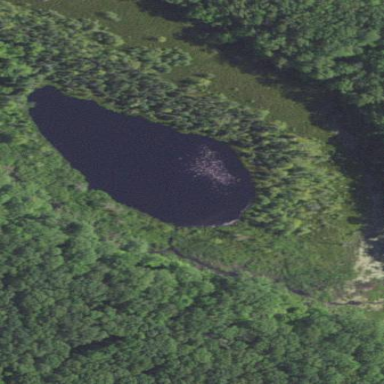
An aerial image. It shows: Pond surrounded by natural water.